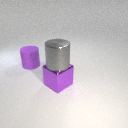
large purple metal cube below large gray metal cylinder